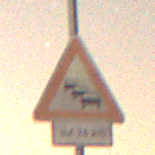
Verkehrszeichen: Stau
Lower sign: LaengeEinerStrecke6
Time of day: Night
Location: Outdoor (Nature)
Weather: Clear
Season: NotSpecified
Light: Natural